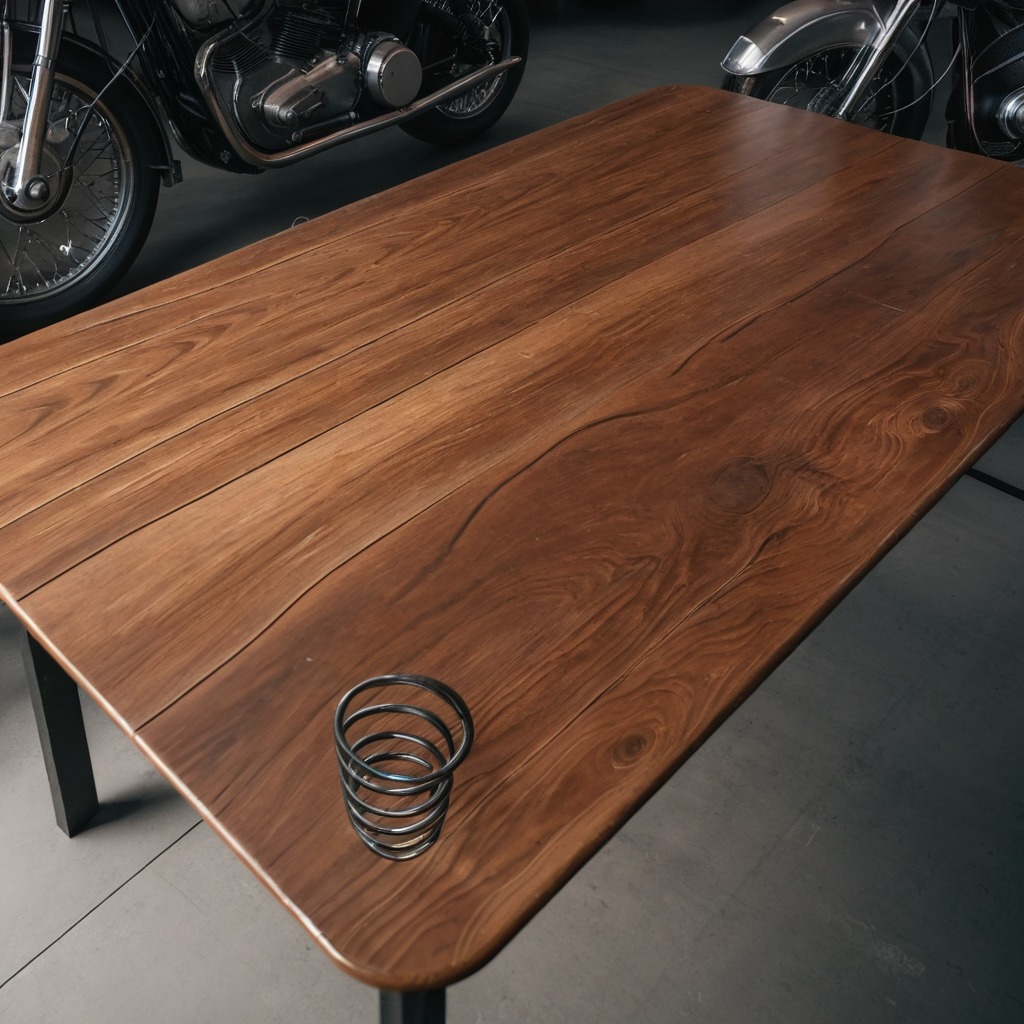
A coiled metal spring is lying on the oil-spilled wooden table in a vintage motorcycle garage.